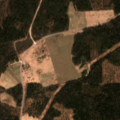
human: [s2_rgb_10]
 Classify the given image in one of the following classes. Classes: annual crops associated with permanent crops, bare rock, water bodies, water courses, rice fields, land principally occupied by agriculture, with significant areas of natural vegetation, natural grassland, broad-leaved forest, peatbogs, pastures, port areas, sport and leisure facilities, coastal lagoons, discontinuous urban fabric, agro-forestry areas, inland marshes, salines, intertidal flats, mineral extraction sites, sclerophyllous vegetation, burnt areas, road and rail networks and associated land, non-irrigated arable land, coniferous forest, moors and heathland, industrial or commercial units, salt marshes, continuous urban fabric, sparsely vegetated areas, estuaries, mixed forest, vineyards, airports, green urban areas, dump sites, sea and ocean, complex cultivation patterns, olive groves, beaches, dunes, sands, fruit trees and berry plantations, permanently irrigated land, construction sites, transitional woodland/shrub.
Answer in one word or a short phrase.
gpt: pastures, complex cultivation patterns, coniferous forest, transitional woodland/shrub